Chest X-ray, AP view. Patient: 24 years old, sex M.
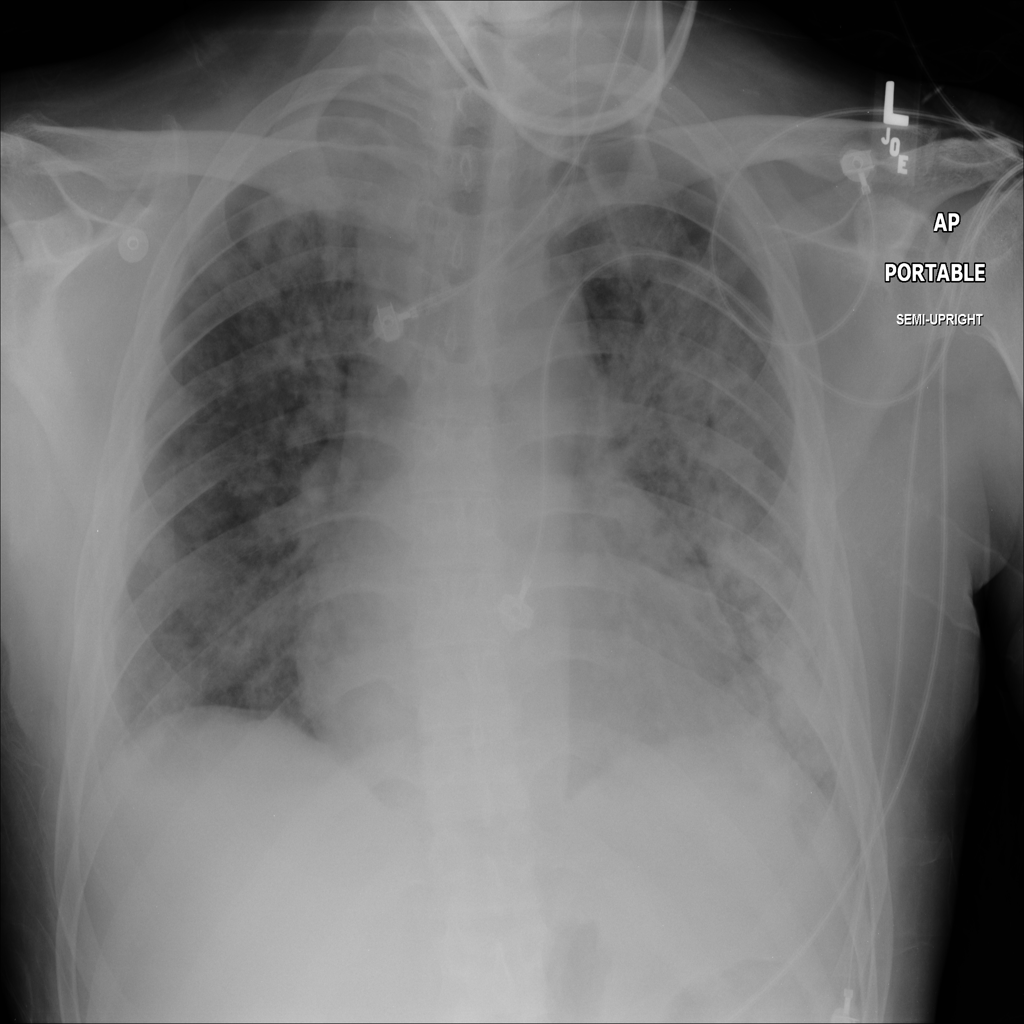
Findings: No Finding